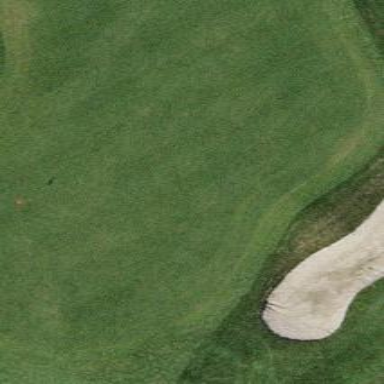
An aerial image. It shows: Green golf area with grass land use.